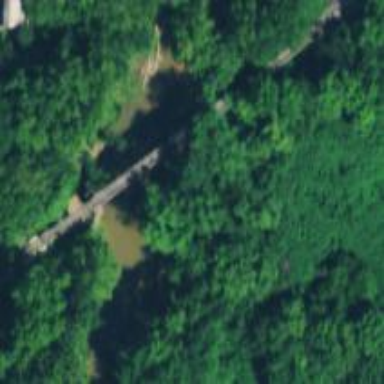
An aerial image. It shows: Disused railway spur bridge.